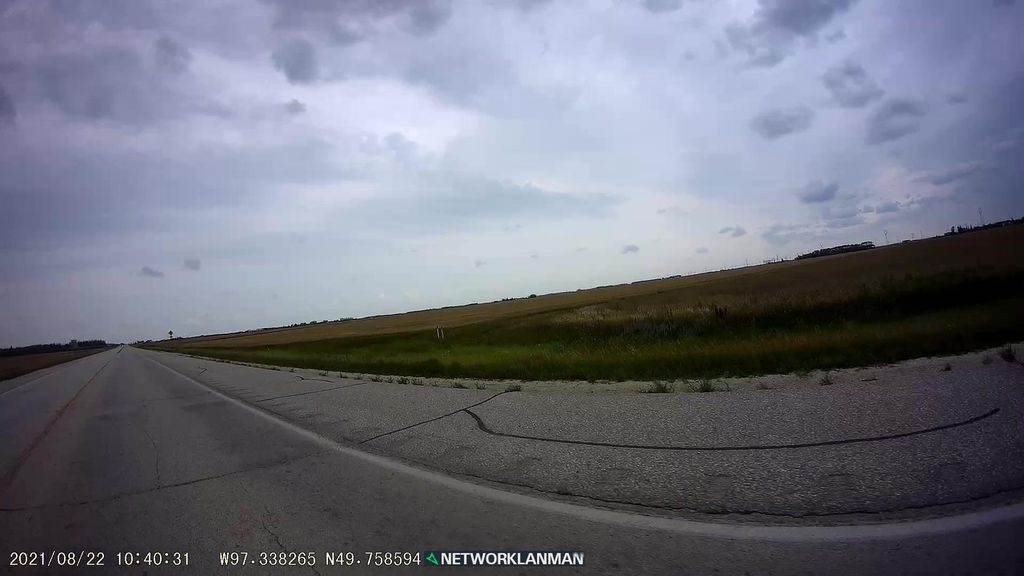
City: winnipeg